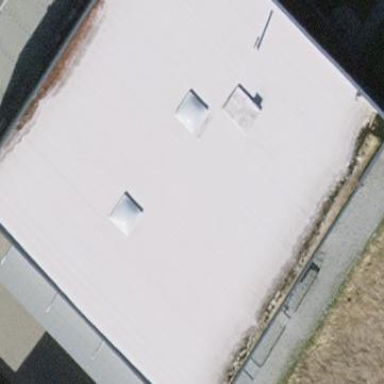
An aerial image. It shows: Commercial building.